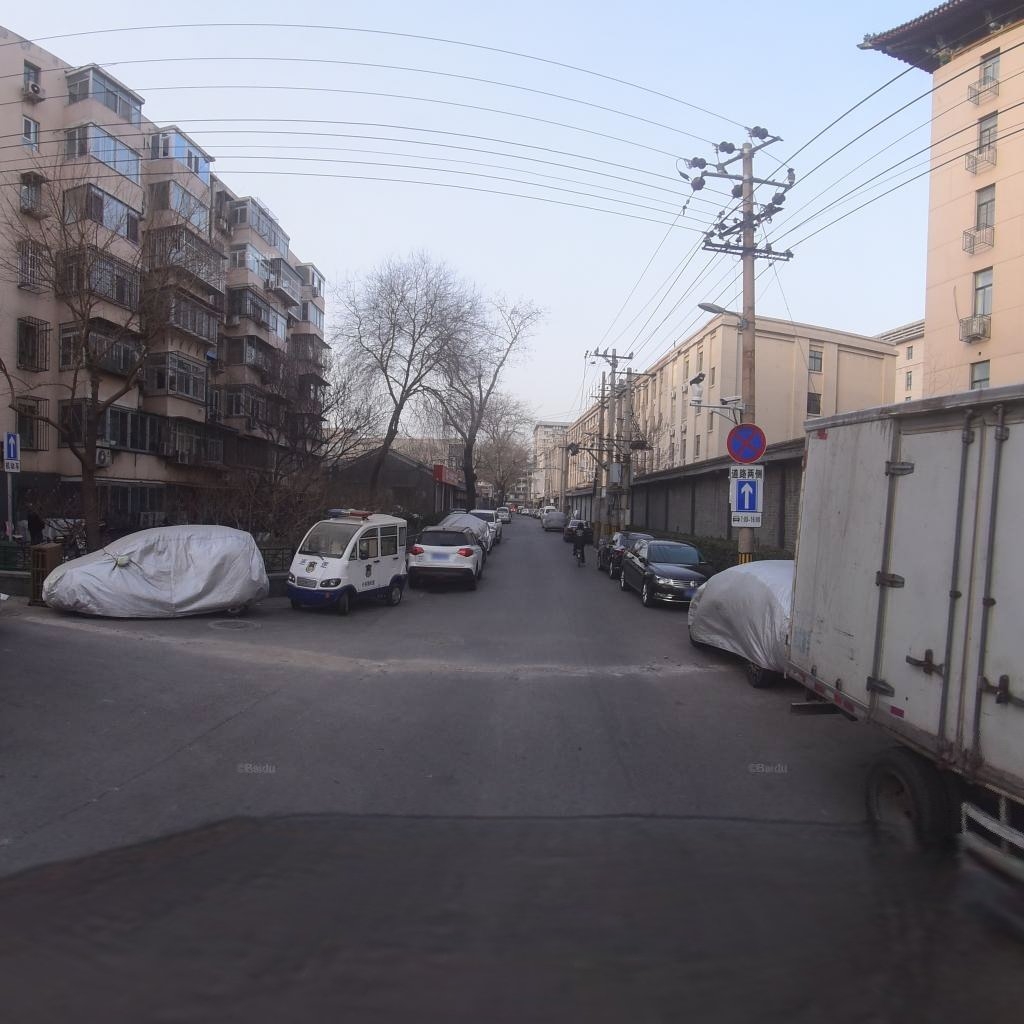
Region: Xicheng
Road damage annotations: manhole cover, longitudinal crack